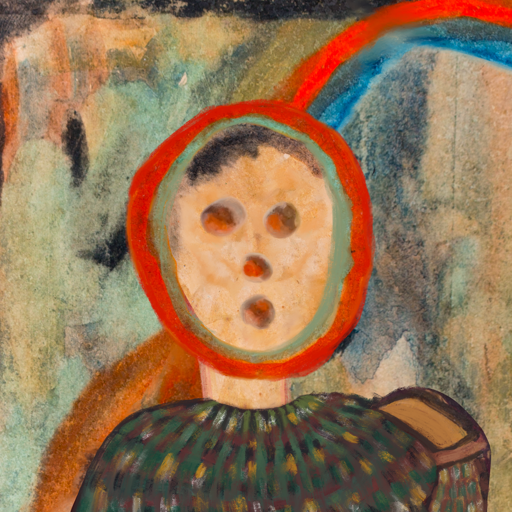
Background: Childish, Head And Neck Front: Childish, Face Front: Rupkatha, Bust: After_Raid, Hair Front: Sisters, Head Accessory: Blank, Second Necklace: Blank, Necklace: Blank, Baby: Blank